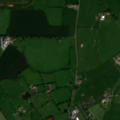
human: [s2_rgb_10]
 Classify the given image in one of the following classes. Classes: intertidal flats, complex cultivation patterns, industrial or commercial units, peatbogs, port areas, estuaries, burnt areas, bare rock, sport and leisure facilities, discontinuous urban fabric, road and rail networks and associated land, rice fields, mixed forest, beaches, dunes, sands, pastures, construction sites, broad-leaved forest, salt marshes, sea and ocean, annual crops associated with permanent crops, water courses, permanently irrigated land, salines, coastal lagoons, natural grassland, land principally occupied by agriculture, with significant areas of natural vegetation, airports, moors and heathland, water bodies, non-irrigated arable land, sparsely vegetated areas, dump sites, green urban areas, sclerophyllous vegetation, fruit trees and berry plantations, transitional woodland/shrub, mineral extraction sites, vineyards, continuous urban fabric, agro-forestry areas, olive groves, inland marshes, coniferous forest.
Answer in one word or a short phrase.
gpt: non-irrigated arable land, pastures